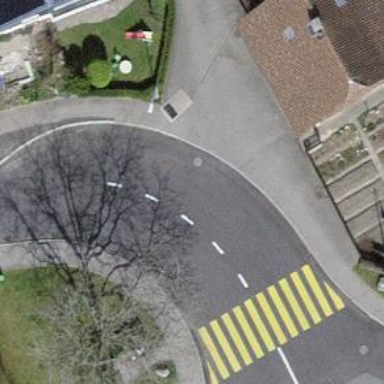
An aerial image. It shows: Residential road with separate sidewalks on both sides.